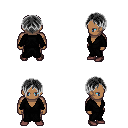
a pixel art fantasy rpg character, male body template, human, dark skin, gray robe, metal pants, gray parted hairstyle, maroon shoes, four views (front, back, left, right), 2x2 character sprite sheet, small pixel art, hard edges, no anti-aliasing